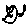
Label: cat